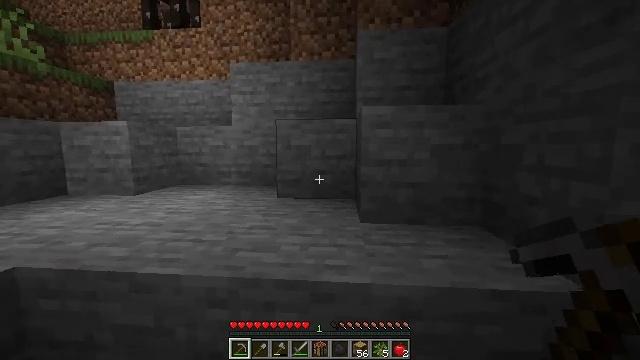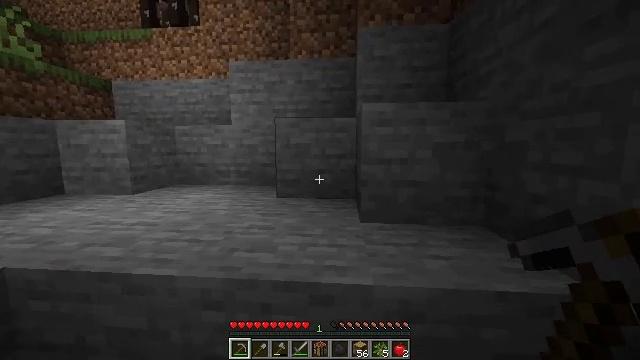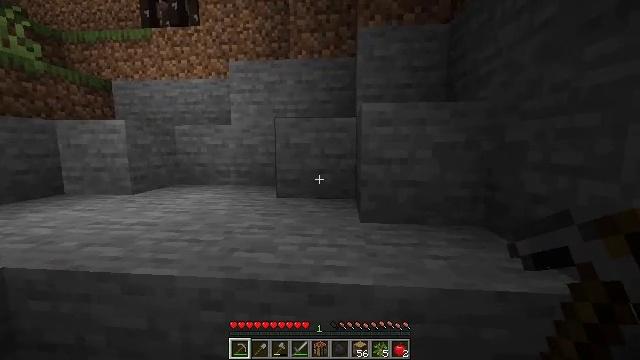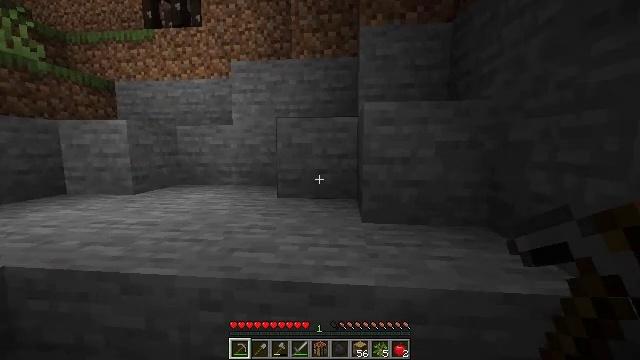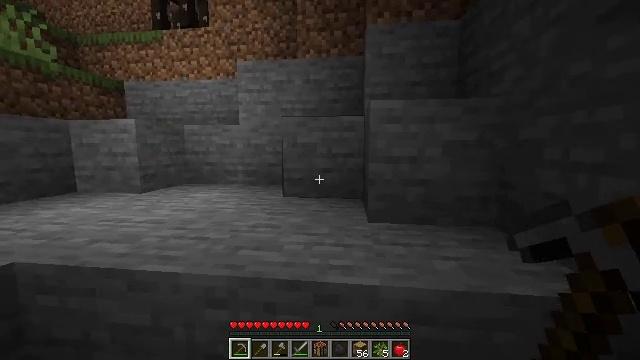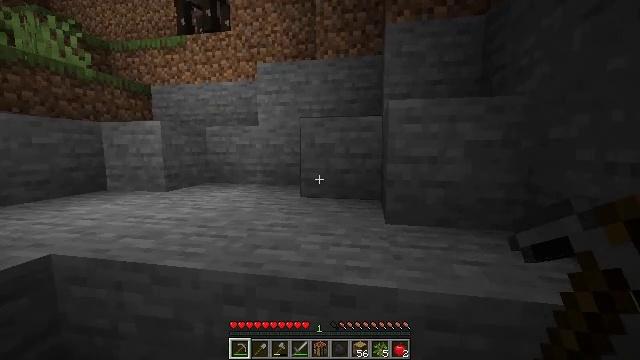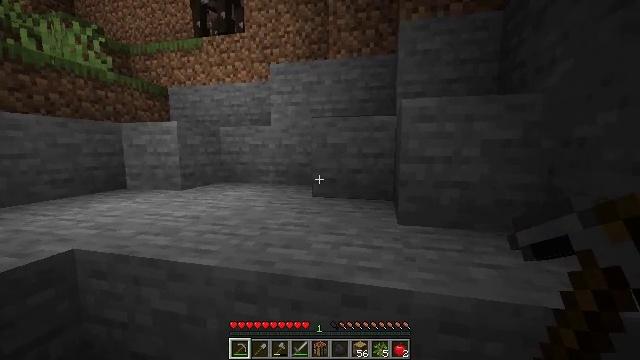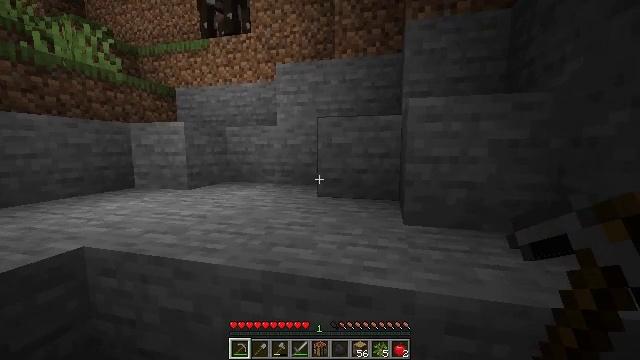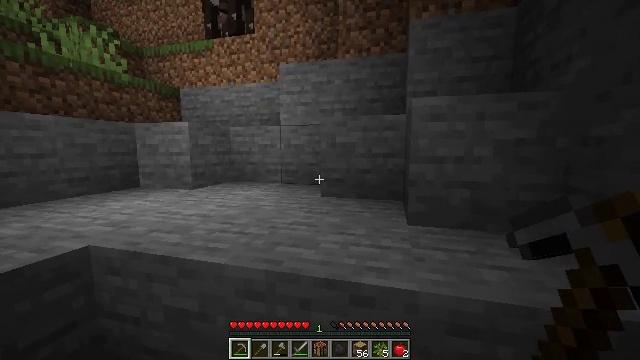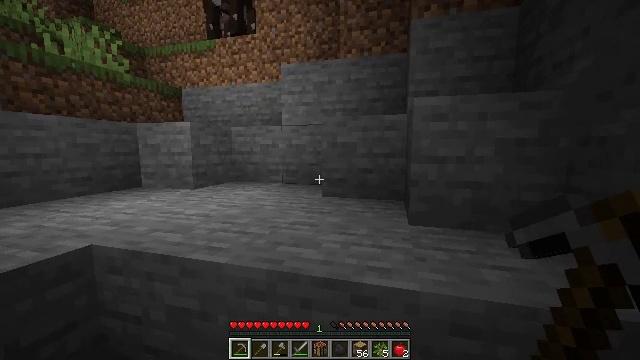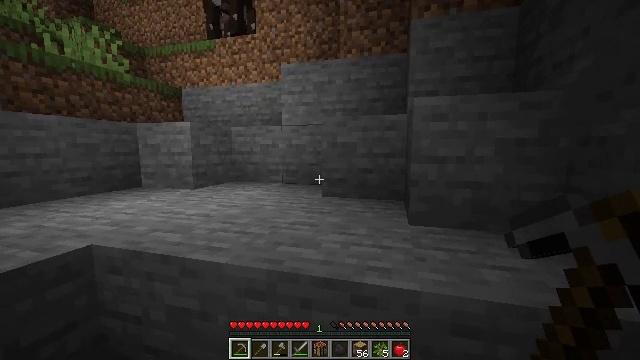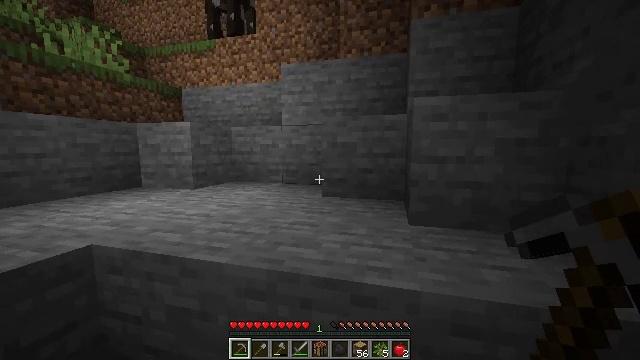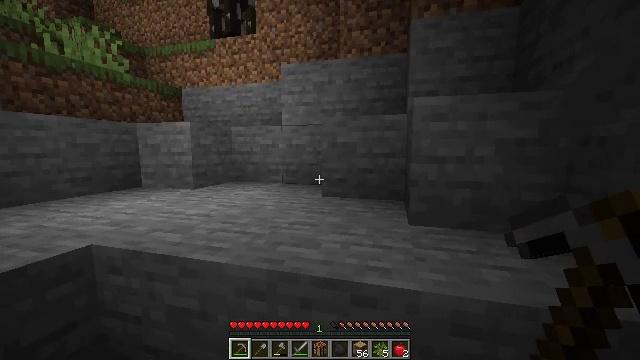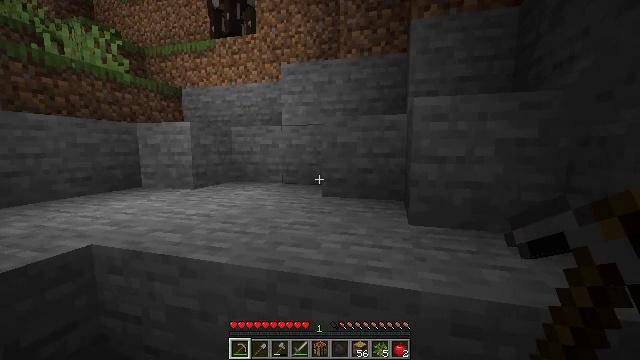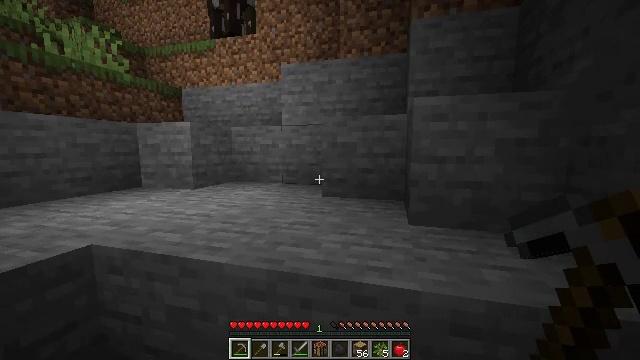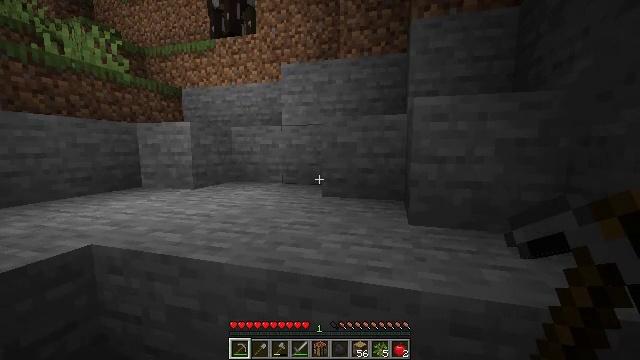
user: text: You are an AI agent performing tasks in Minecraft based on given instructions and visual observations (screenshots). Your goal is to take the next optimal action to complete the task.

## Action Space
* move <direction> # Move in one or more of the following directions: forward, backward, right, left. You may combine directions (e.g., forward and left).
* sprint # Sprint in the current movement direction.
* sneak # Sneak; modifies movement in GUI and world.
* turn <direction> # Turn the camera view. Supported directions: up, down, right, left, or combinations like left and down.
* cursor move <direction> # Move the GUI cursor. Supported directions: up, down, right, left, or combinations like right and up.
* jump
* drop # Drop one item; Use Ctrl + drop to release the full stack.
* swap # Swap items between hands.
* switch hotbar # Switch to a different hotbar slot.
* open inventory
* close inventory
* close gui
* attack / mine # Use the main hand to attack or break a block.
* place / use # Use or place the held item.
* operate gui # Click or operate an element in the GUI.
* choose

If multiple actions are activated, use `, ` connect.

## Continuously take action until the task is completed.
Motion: motion action
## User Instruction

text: Mine a hay block from the field.
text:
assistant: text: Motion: no_op
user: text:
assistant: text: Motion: no_op
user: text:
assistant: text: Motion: no_op
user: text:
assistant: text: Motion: turn left
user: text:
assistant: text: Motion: turn left
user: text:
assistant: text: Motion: turn left
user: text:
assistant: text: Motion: turn left
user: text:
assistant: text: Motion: no_op
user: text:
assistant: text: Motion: no_op
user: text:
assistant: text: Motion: no_op
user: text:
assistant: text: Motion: no_op
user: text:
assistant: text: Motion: no_op
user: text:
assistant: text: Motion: no_op
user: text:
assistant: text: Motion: no_op
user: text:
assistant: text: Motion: no_op
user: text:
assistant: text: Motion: no_op
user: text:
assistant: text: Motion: no_op
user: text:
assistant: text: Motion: no_op
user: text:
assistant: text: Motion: no_op
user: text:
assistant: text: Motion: no_op
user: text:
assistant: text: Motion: no_op
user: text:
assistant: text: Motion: no_op
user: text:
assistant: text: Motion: turn left
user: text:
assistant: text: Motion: turn left
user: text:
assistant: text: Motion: no_op
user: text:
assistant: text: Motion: no_op
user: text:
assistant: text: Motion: no_op
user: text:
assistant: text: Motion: no_op
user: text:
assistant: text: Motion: no_op
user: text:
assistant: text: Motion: no_op